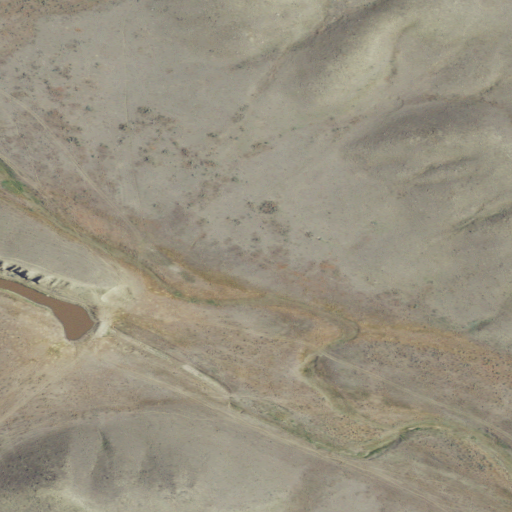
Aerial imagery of valley in Montana named Sevenmile Coulee containing grassland and shrub